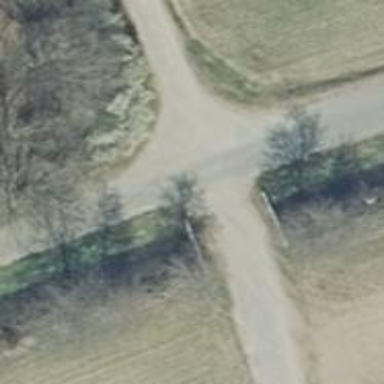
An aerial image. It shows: Unclassified road with asphalt surface.